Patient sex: F
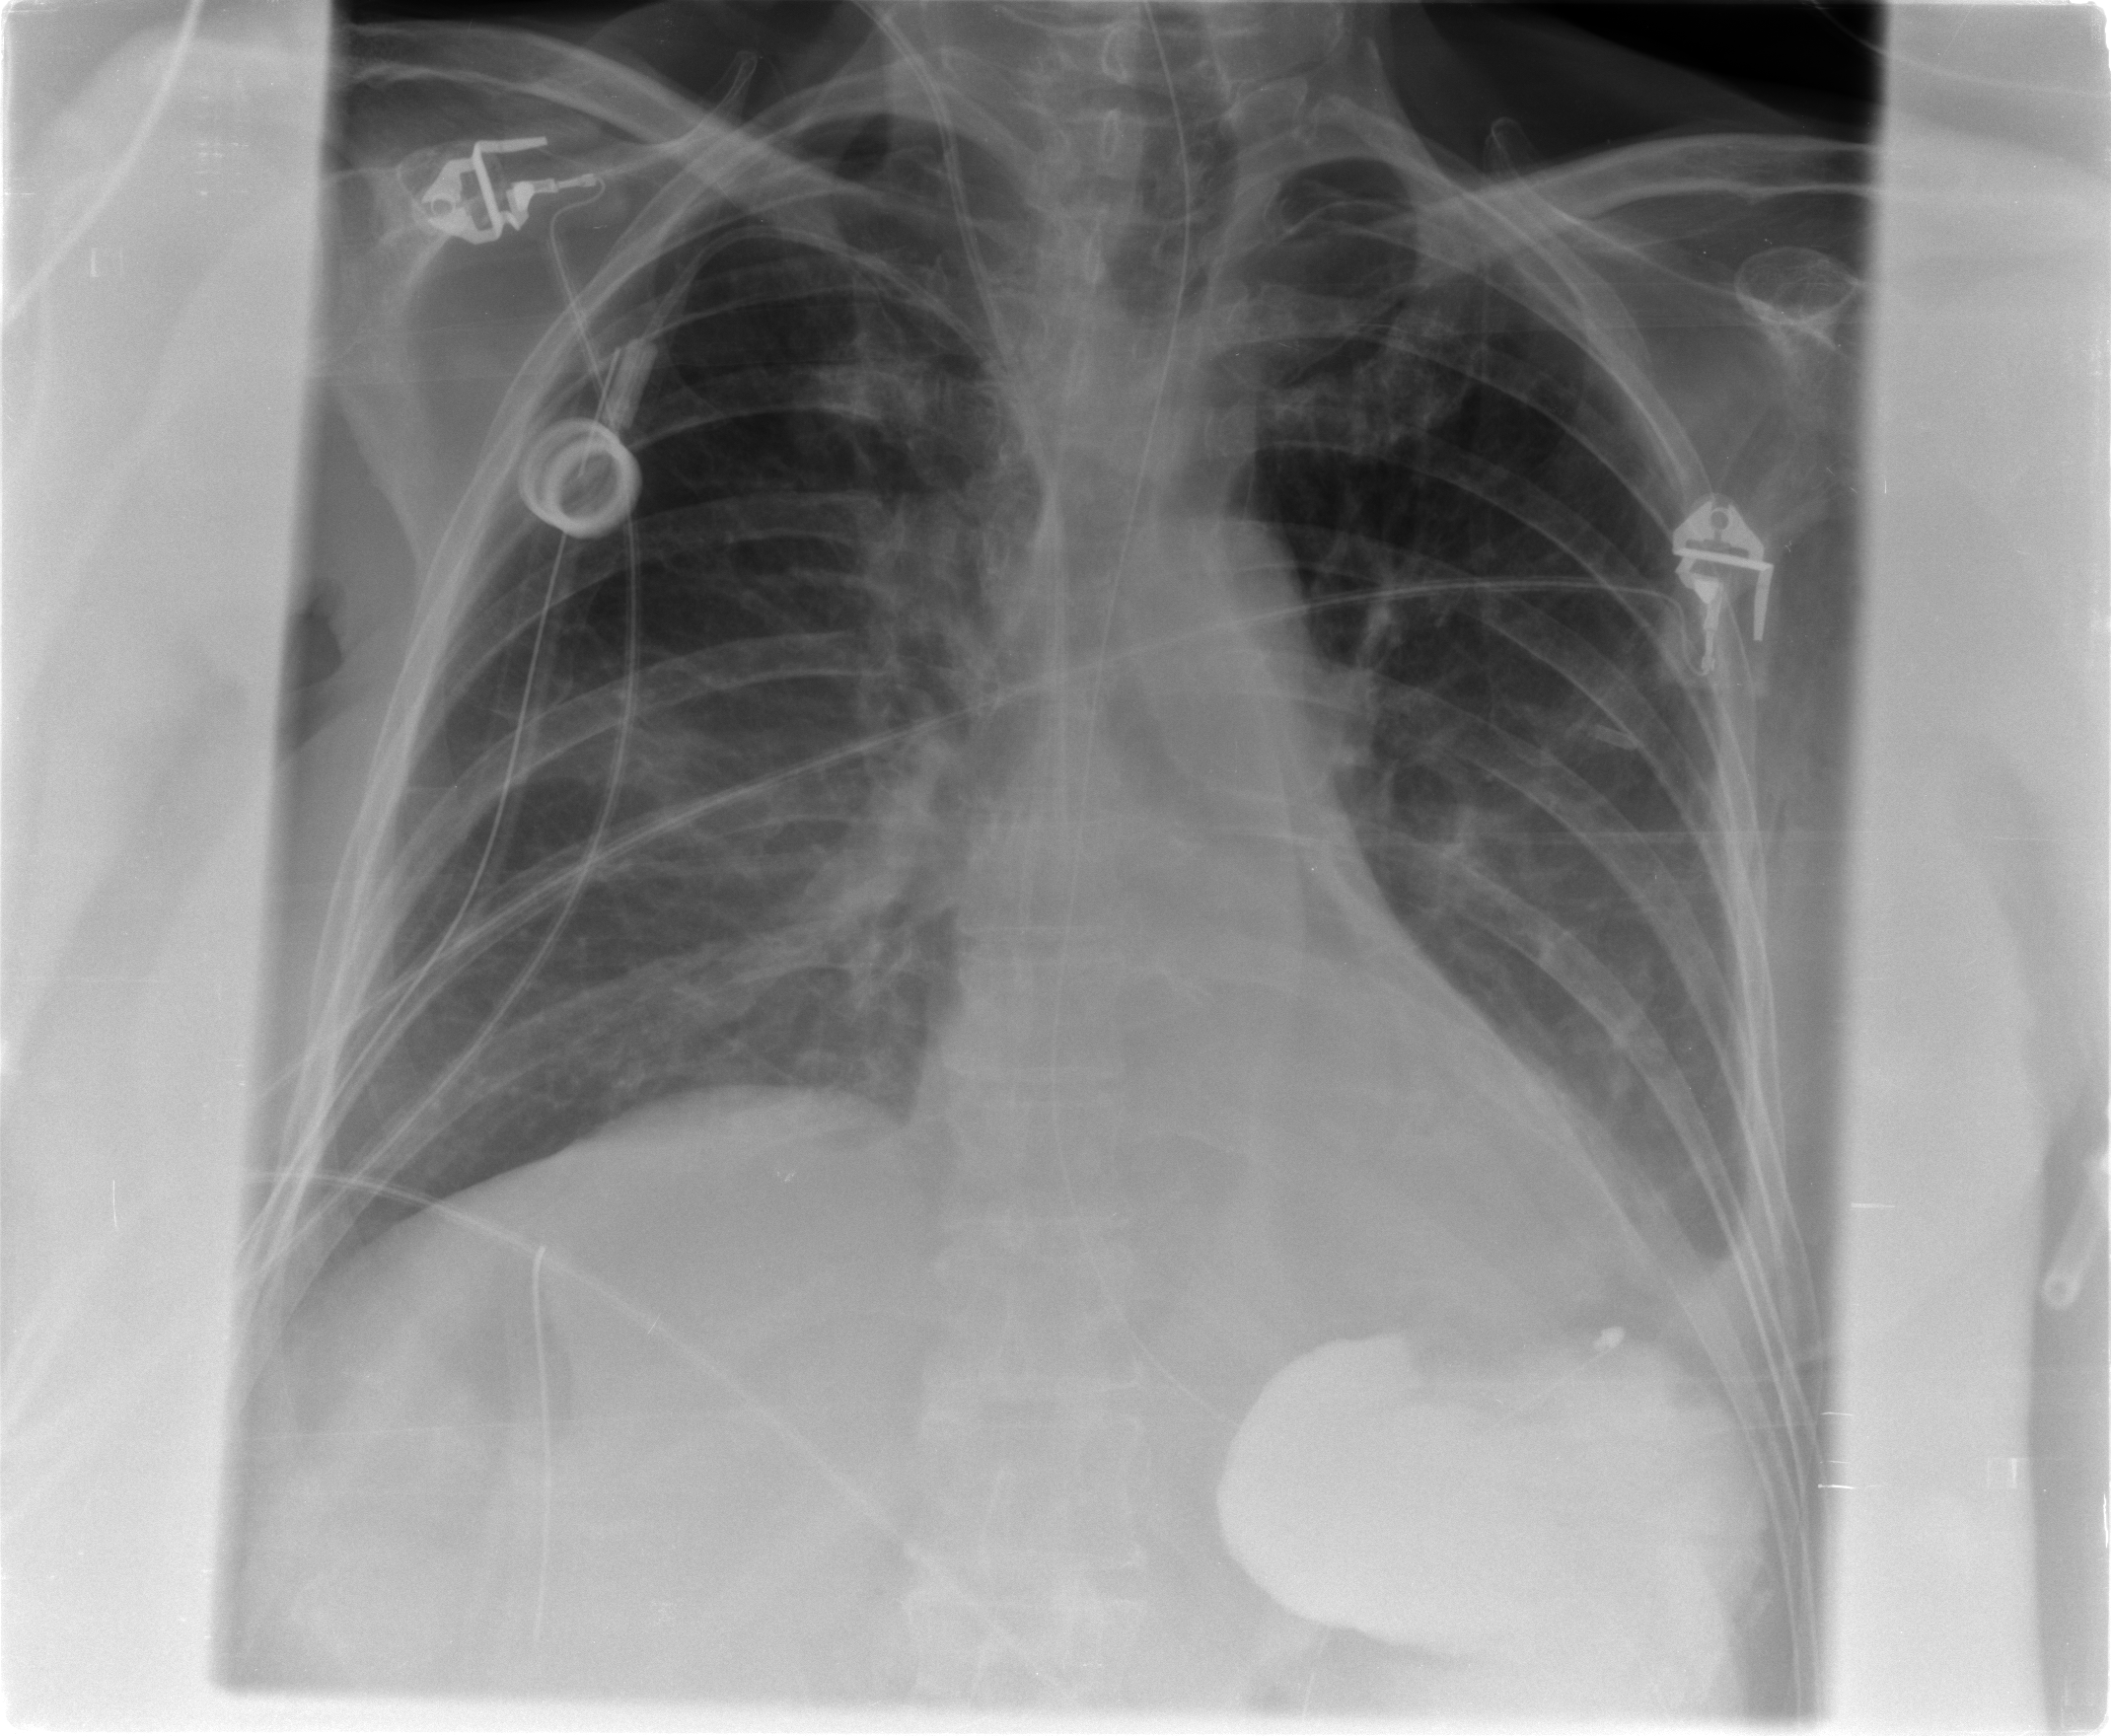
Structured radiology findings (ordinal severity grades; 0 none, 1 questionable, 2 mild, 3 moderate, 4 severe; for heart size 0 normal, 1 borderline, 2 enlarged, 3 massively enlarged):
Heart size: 0
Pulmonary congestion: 0
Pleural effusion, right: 1
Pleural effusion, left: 2
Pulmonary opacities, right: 0
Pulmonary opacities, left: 0
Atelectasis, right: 0
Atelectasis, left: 2